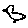
Label: bird